Question: In my example sheets, I am trying to get it to:
1. check if "APP Activity" is yes or no, and then
2. if no, add 1 to the supervisor under "Fails".
I am able to collect all no's in columns however I am unsure if there is a way for that information to pass through a function to sort it under the correct supervisor. If there is a post about this already I would be so grateful to be pointed to it.

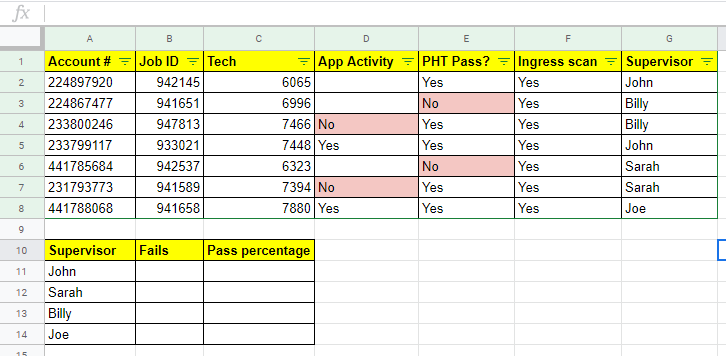
Answer: '''
=ARRAYFORMULA(IFERROR(VLOOKUP(A11:A;
QUERY(QUERY(TO_TEXT(D2:G9);
"select *"; 0);
"select Col4, count(Col4)
where Col1 ='no'
group by Col4"; 0); 2; 0); ))
'''
<URL>